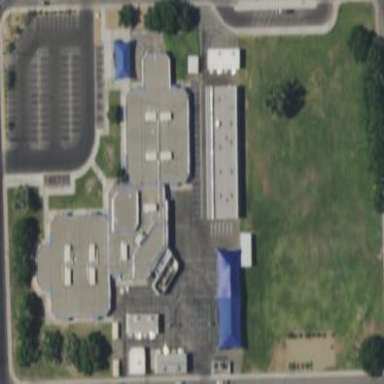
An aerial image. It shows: School.